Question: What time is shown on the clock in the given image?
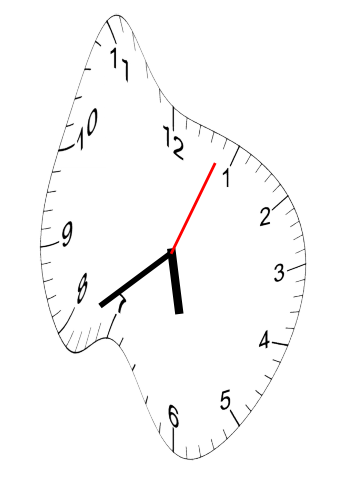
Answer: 05:39:04